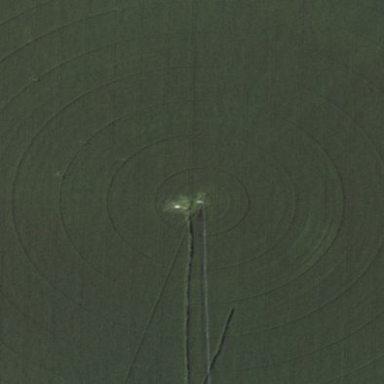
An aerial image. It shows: Farmland with pivot irrigation system.